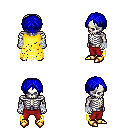
a pixel art fantasy rpg character, male body template, skeleton, yellow tattered cape, red pants, blue parted hairstyle, white cloth bandages, gold boots, four views (front, back, left, right), 2x2 character sprite sheet, small pixel art, hard edges, no anti-aliasing